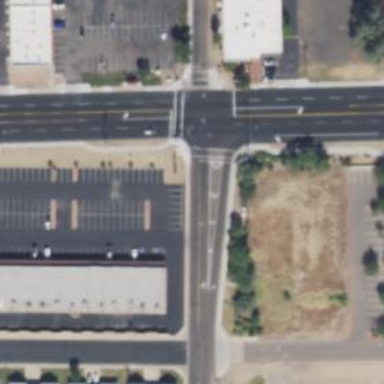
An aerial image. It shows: Solid stop line on the road marking.